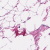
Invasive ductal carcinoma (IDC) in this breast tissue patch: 0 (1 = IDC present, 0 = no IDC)